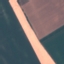
Land use / land cover class: AnnualCrop